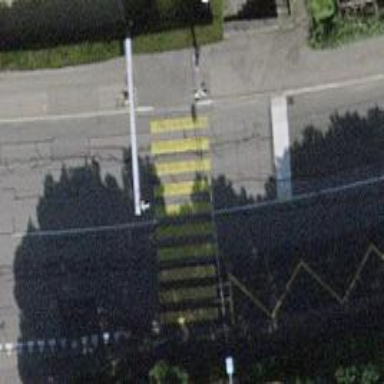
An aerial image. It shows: Road with traffic signals.